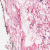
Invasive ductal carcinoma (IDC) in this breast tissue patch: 0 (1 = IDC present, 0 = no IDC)